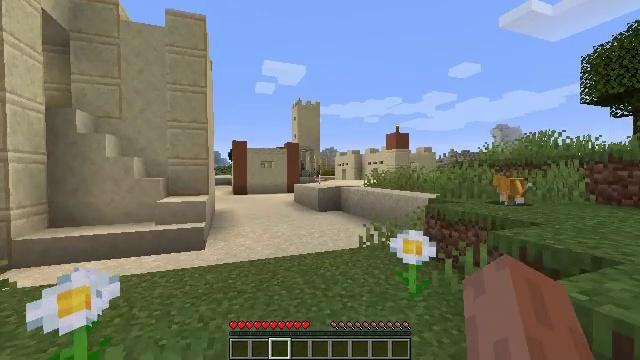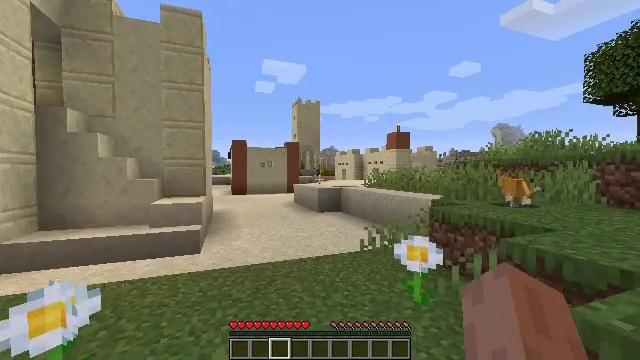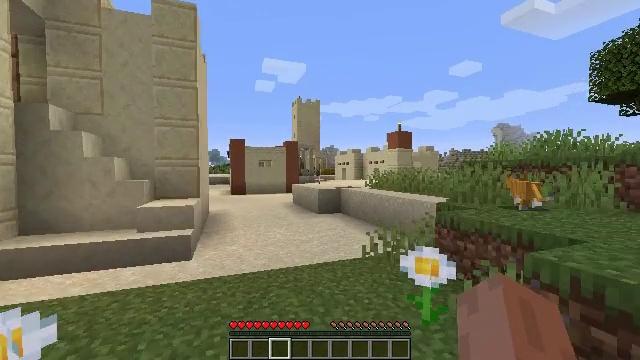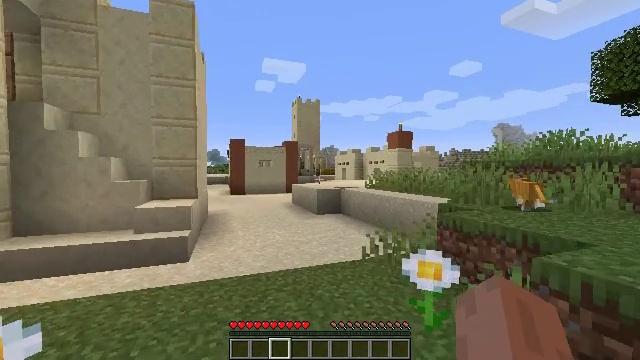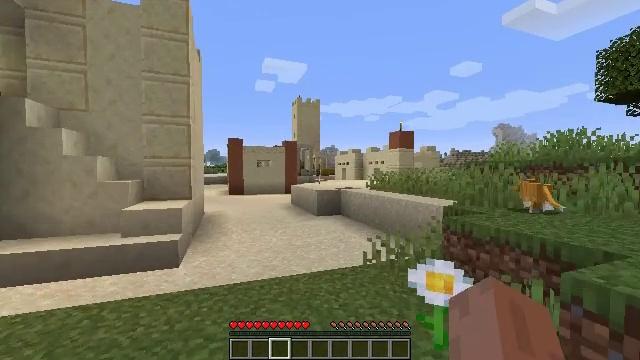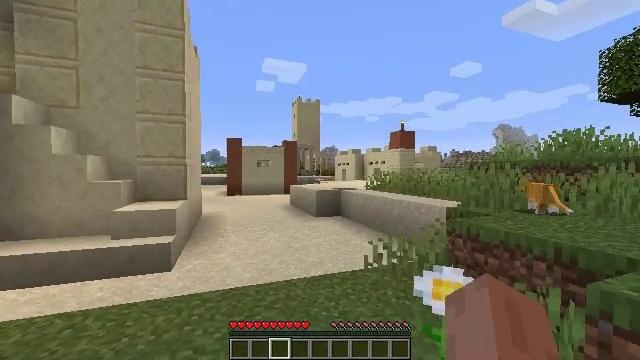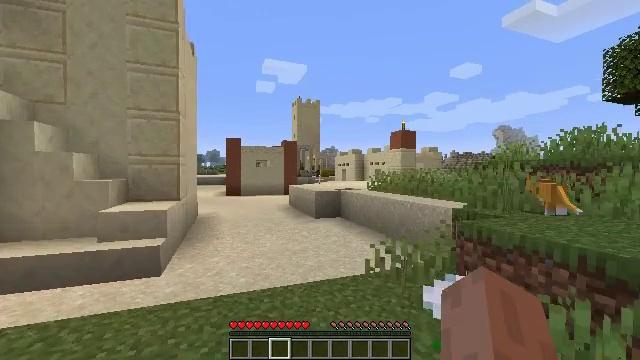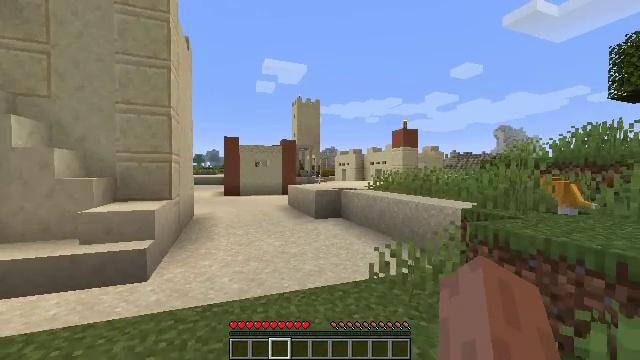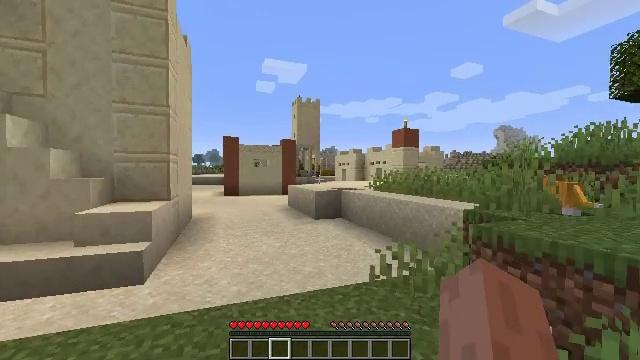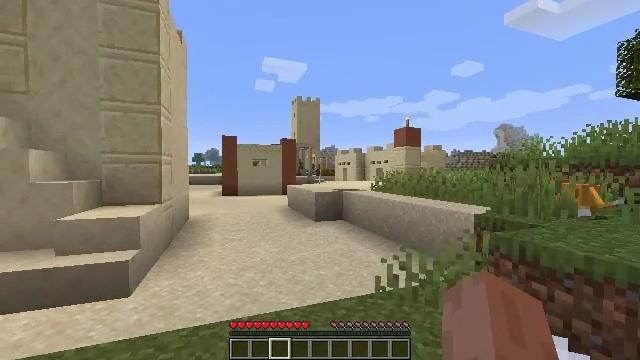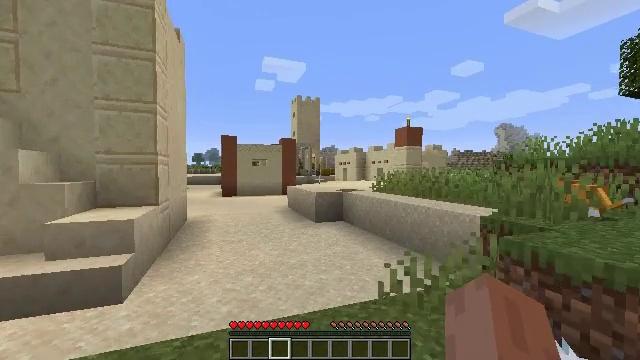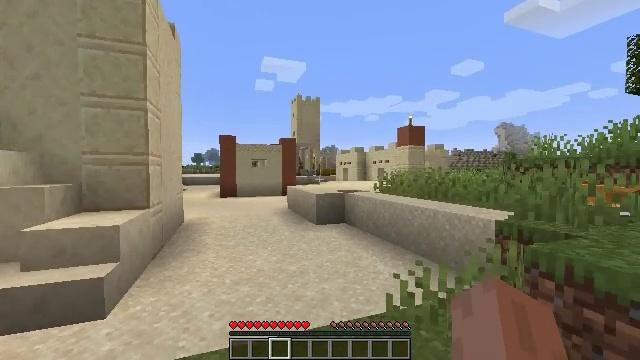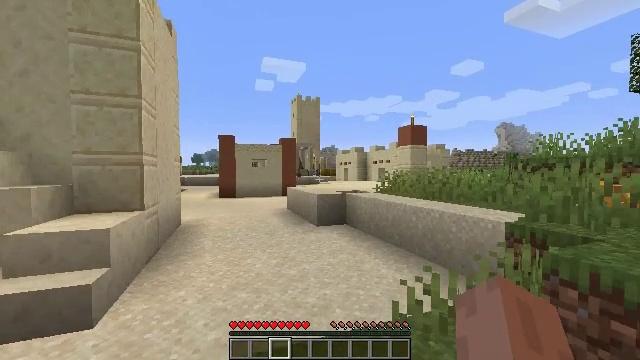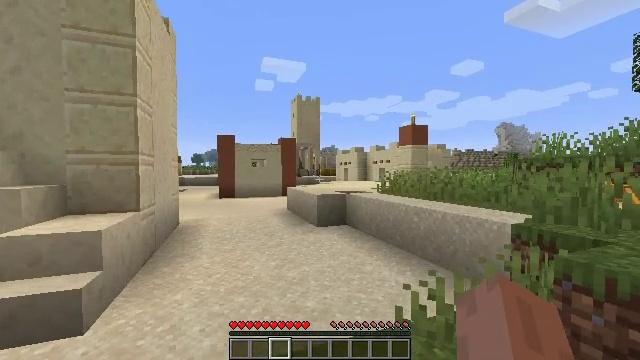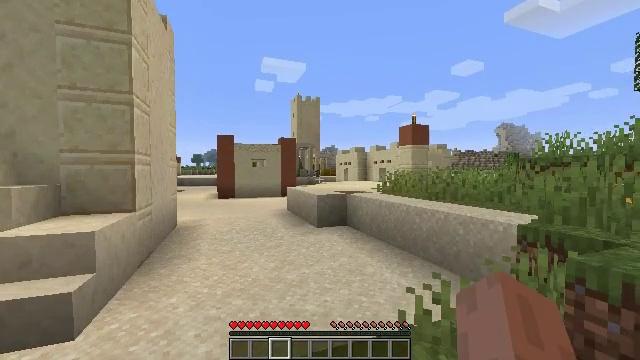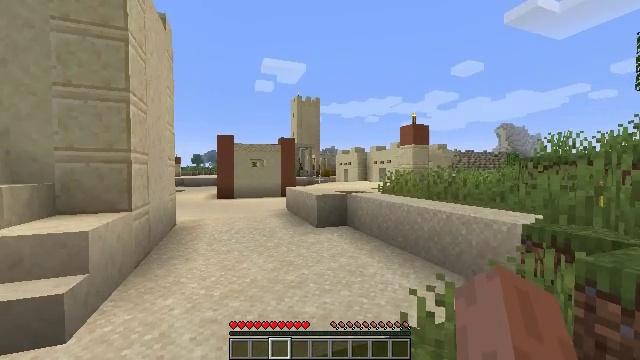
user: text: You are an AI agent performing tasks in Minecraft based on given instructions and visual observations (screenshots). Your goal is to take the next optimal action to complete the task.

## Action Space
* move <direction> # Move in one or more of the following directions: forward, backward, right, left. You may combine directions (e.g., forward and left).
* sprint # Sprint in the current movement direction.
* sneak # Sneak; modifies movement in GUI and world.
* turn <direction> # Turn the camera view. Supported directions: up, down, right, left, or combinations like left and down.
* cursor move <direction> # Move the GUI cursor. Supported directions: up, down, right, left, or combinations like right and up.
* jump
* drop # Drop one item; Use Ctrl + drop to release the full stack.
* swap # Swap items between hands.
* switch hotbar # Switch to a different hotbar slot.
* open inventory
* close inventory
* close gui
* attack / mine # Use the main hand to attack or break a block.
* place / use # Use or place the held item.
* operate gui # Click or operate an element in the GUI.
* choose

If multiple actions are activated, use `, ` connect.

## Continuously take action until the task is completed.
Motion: motion action
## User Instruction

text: Harvest sea pickles while diving.
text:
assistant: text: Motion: move forward, attack / mine
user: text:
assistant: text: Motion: move forward, attack / mine
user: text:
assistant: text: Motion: move forward, attack / mine
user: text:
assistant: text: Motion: move forward, attack / mine
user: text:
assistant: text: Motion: move forward, attack / mine
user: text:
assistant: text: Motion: move forward, attack / mine
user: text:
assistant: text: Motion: move forward, attack / mine
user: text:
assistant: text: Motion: move forward, attack / mine
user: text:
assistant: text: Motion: move forward, attack / mine
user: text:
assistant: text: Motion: move forward, attack / mine
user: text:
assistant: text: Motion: move forward, attack / mine
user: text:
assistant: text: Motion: move forward, attack / mine
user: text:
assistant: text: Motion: attack / mine
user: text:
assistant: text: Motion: attack / mine
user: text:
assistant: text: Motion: attack / mine
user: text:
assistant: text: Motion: attack / mine
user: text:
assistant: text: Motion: attack / mine
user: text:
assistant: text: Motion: attack / mine
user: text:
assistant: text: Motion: attack / mine
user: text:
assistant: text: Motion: attack / mine
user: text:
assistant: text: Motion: attack / mine
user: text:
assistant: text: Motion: attack / mine
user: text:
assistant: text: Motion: attack / mine
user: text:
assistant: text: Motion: attack / mine
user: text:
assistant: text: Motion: attack / mine
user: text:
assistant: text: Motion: turn left, attack / mine
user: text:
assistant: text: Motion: move forward, turn left, attack / mine
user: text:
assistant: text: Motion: move forward, turn left, attack / mine
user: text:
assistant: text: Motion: move forward, attack / mine
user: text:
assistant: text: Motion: move forward, turn left, attack / mine